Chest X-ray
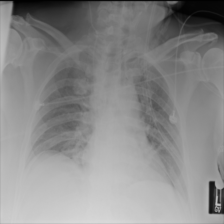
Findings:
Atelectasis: positive
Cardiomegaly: negative
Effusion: negative
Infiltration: negative
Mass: negative
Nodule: negative
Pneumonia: negative
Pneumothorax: negative
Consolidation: negative
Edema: negative
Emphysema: negative
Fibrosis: negative
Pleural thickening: negative
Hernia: negative